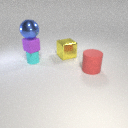
large yellow metal cube to the left of large red rubber cylinder